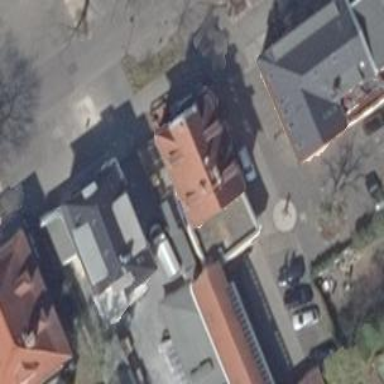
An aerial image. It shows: Cafe.